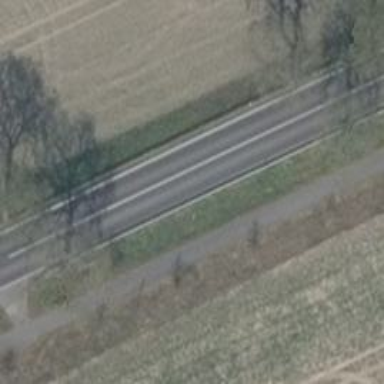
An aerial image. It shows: Primary road with asphalt surface.